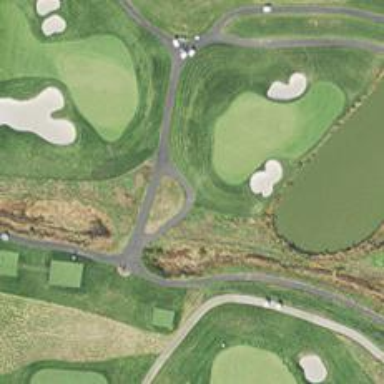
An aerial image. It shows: Footway that serves as golf path.